The image is an STFT spectrogram (time versus frequency) of a rolling-element bearing's vibration signal. Classify the bearing condition as one of: normal, inner_race, outer_race, ball.
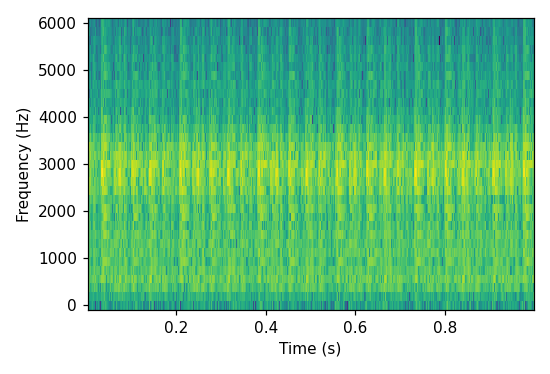
Answer: outer_race